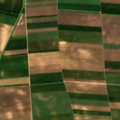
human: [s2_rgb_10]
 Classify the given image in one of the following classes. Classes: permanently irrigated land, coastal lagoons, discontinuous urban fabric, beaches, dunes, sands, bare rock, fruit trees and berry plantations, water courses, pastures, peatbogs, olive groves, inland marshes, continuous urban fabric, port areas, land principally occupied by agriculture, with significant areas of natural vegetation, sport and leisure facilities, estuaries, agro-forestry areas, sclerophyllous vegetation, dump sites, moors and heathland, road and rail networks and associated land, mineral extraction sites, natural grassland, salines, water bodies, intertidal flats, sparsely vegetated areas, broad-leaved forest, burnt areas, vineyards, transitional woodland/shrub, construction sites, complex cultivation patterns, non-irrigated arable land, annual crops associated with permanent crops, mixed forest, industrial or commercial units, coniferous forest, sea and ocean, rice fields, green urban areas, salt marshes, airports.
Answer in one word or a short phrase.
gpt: non-irrigated arable land